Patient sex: F
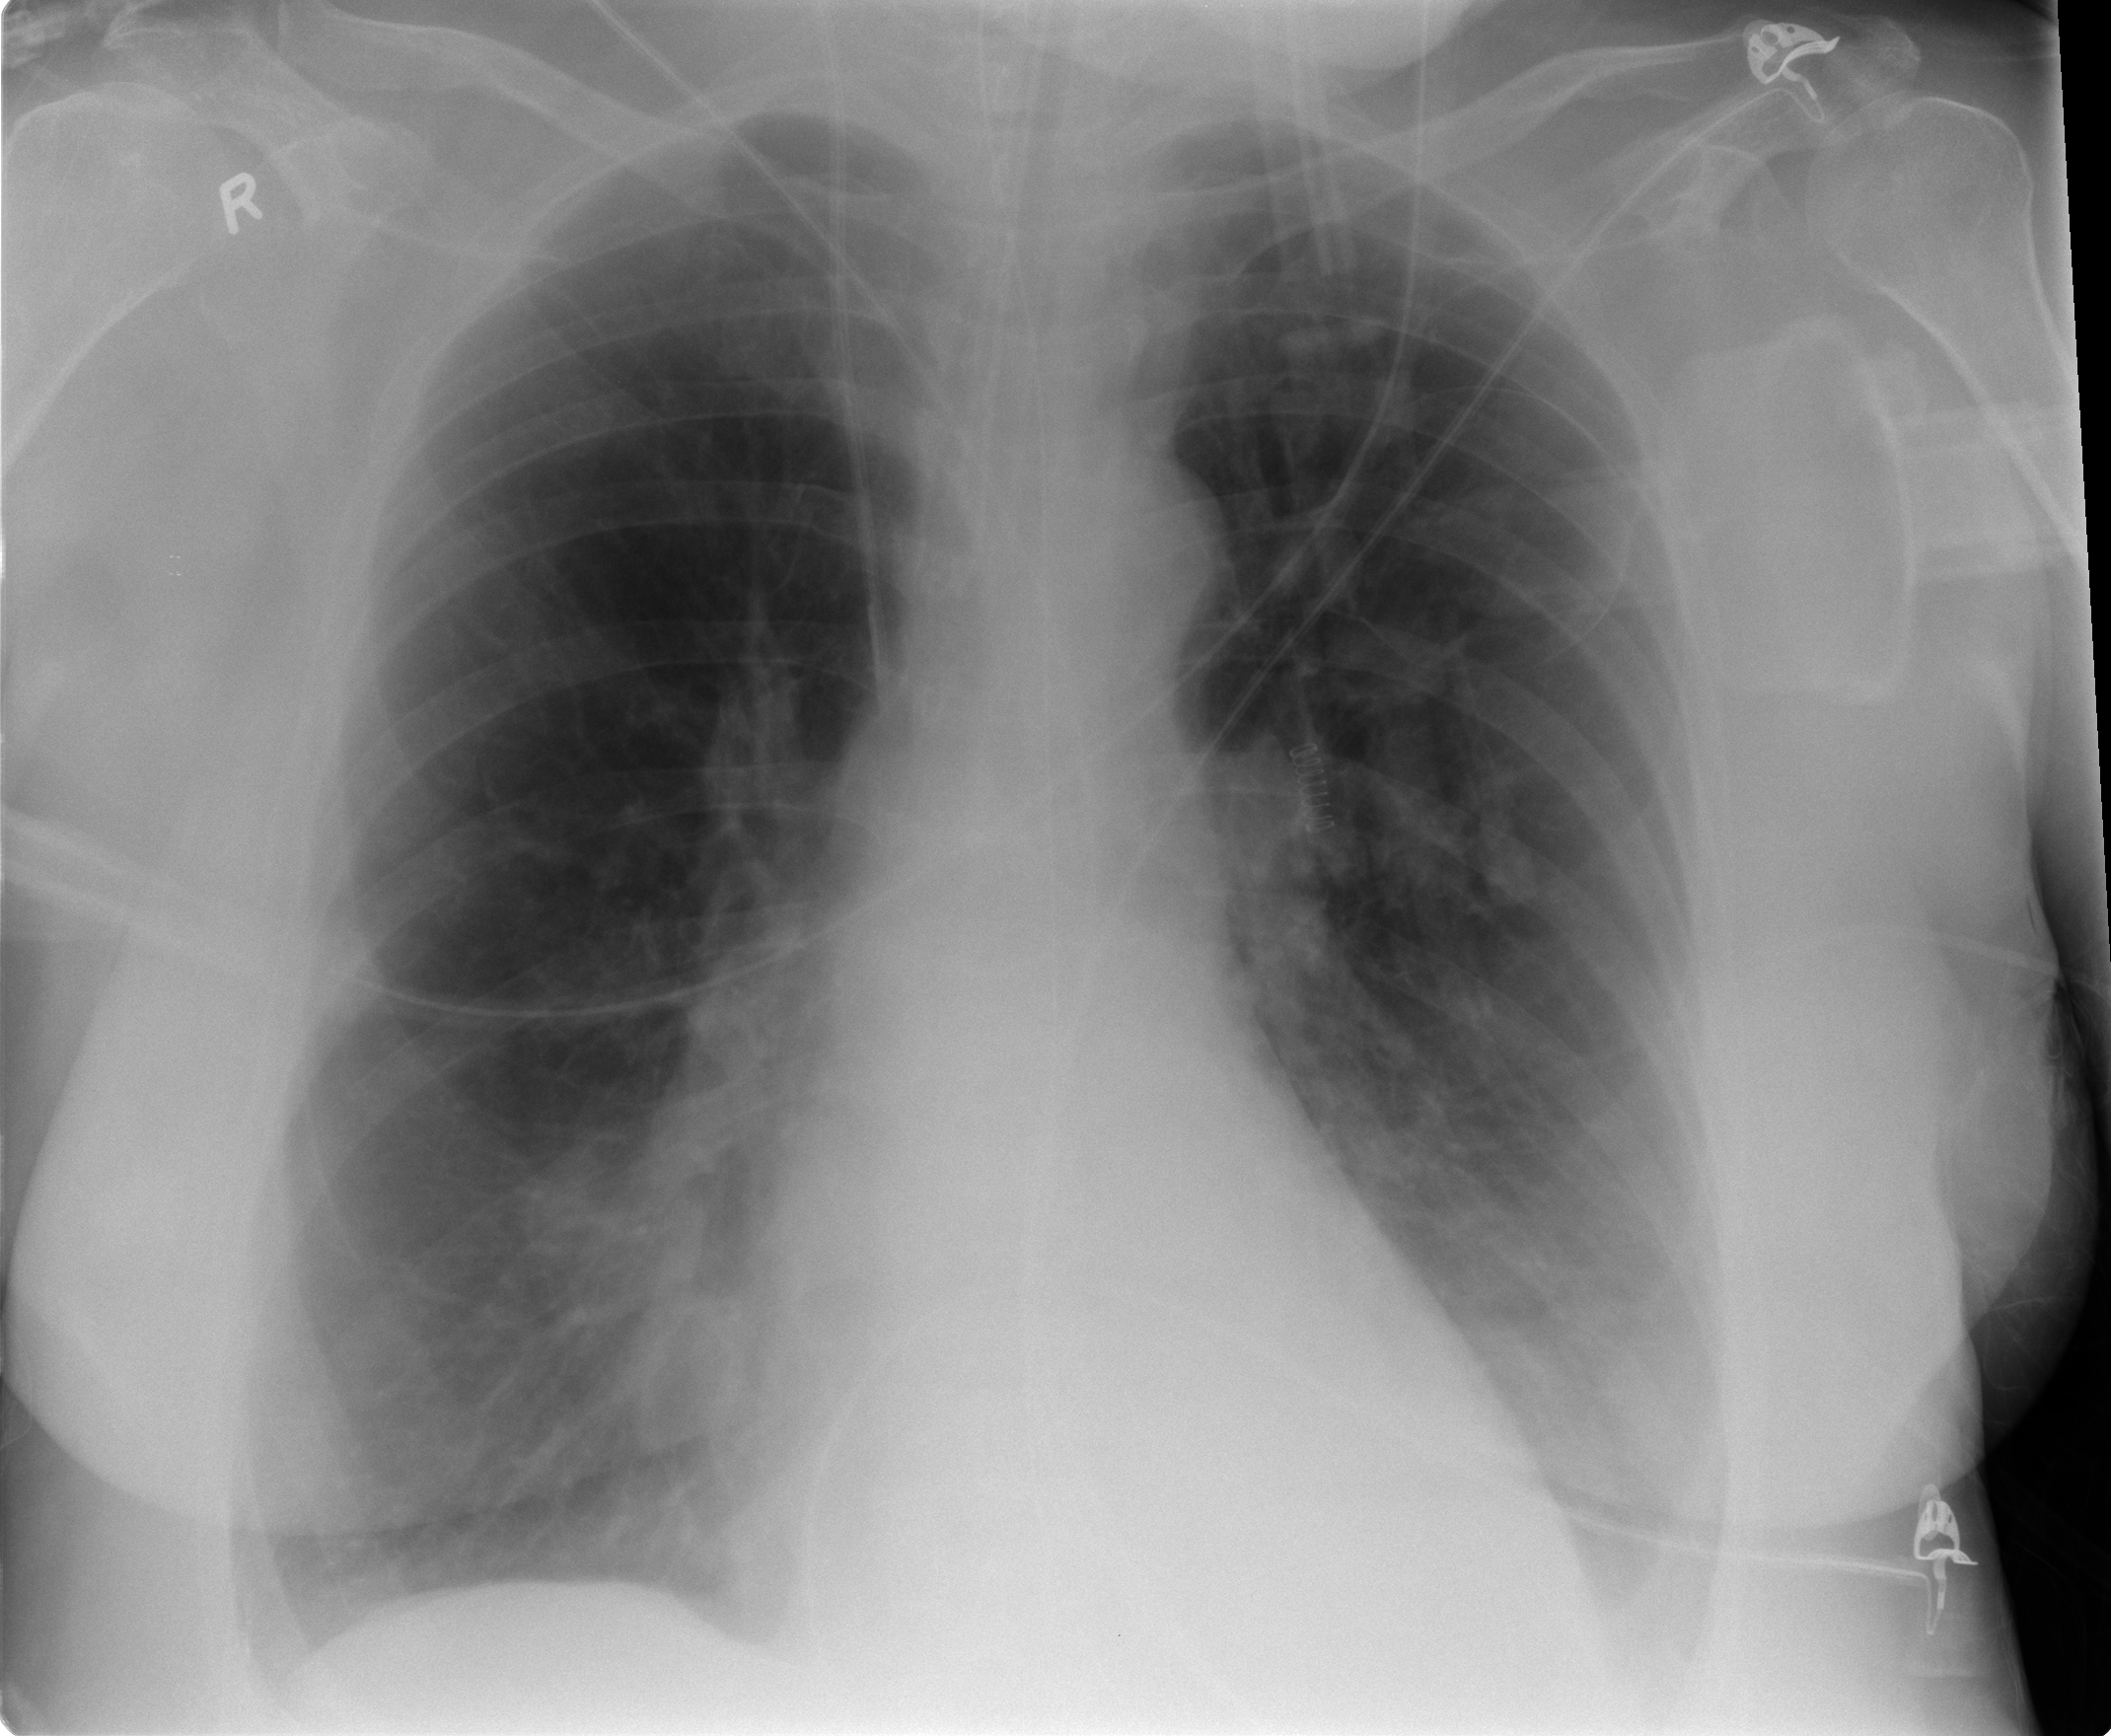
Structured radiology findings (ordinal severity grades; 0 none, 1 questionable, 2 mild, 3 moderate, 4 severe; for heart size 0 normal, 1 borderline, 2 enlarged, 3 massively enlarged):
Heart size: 1
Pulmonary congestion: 2
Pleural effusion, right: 2
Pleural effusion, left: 2
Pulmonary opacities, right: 0
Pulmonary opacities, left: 0
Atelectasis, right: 2
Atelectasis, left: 2